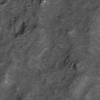
Atmospheric dust classification: not_dusty